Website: apple
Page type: payment
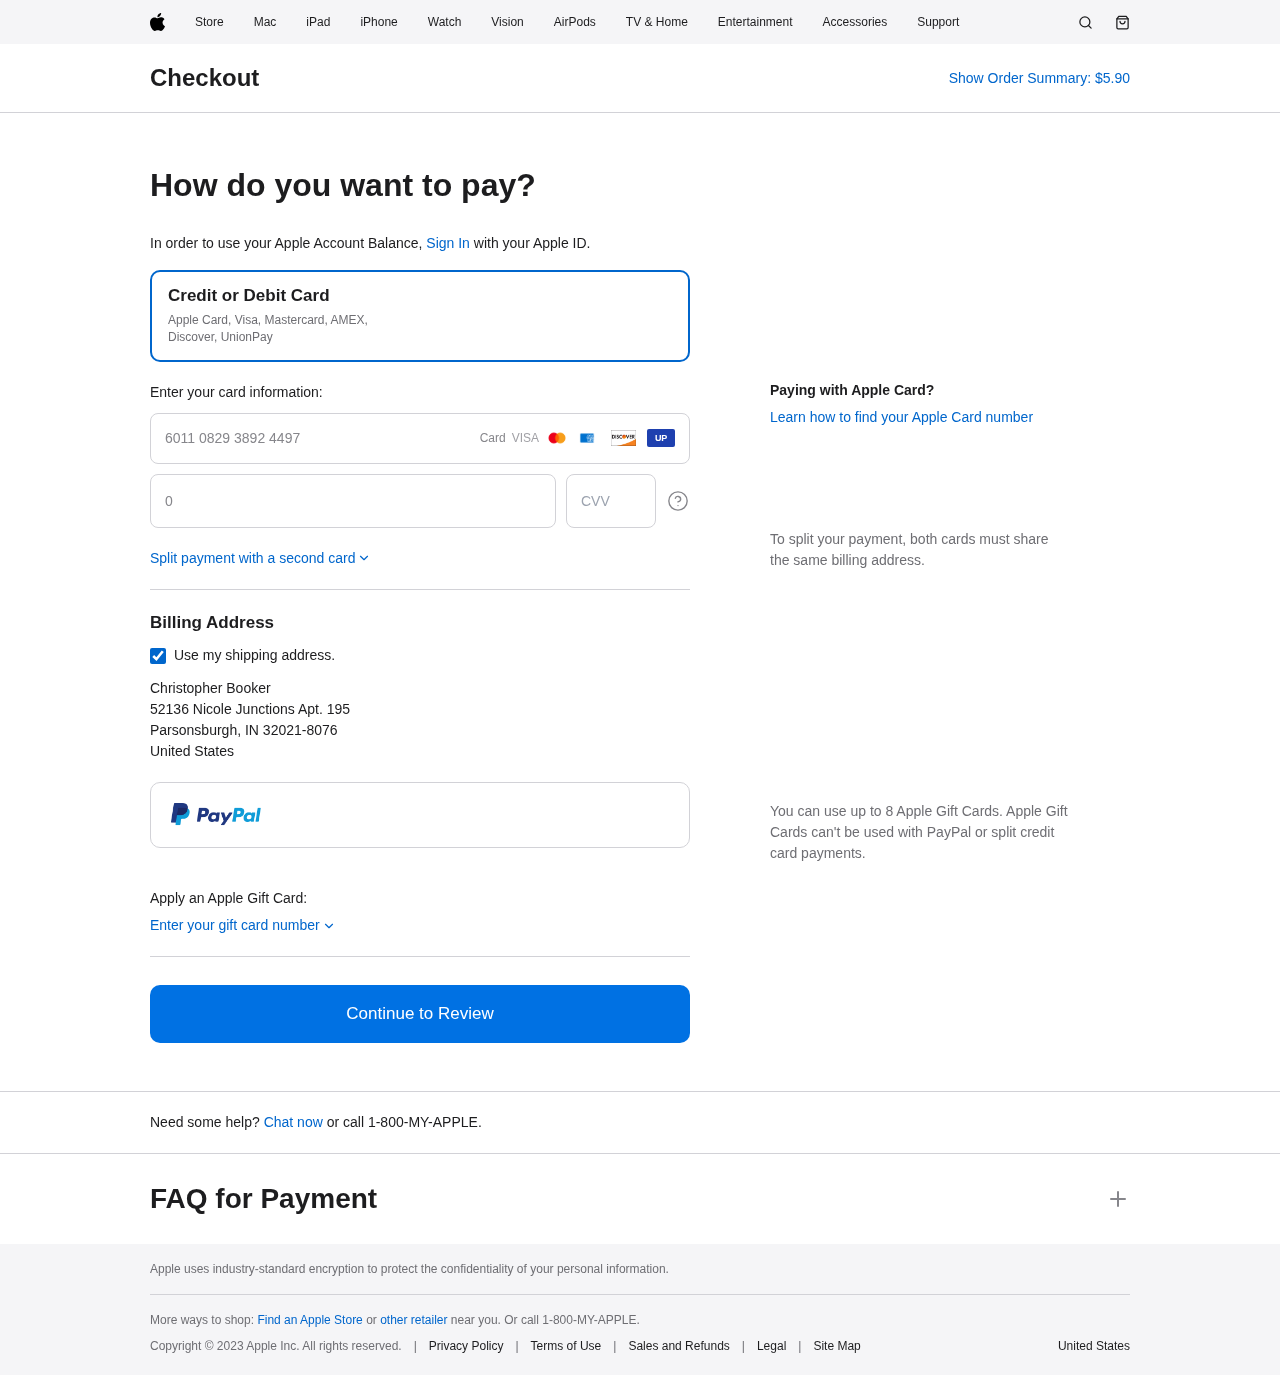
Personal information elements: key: PII_CARD_CVV
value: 673
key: PII_CARD_EXPIRY
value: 02/29
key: PII_CARD_NUMBER
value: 6011 0829 3892 4497
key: PII_COUNTRY
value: United States
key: PII_FULLNAME
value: Christopher Booker
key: PII_STREET
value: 52136 Nicole Junctions Apt. 195
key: PII_CITY_STATE_ZIP
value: Parsonsburgh, IN 32021-8076
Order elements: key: ORDER_TOTAL
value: $5.90